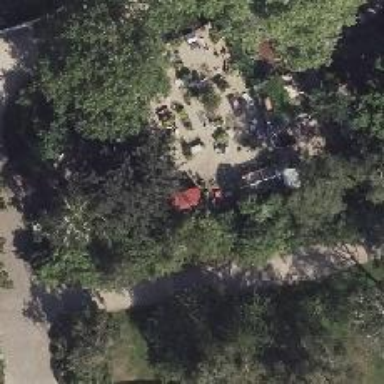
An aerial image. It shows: Café.